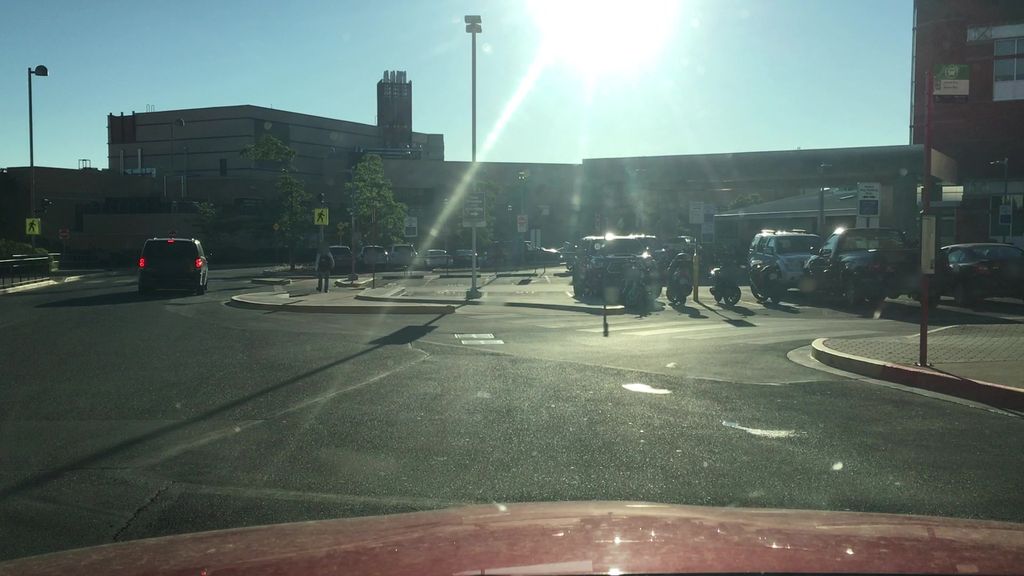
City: victoria